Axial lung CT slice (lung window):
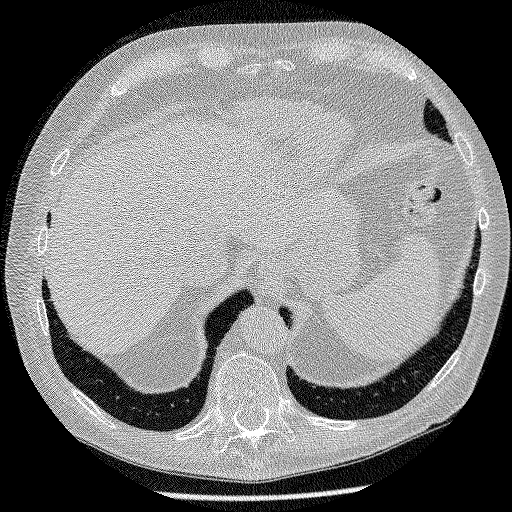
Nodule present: no